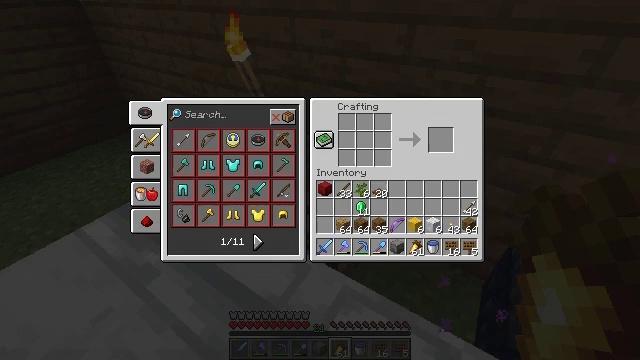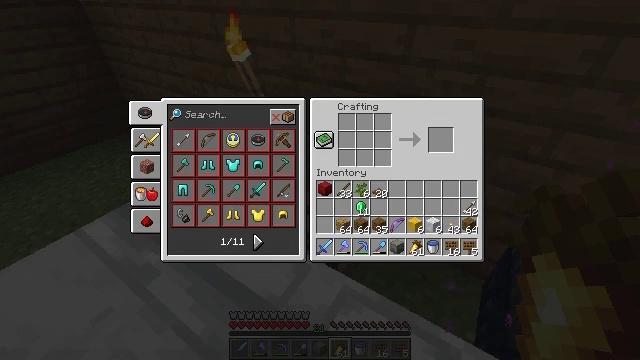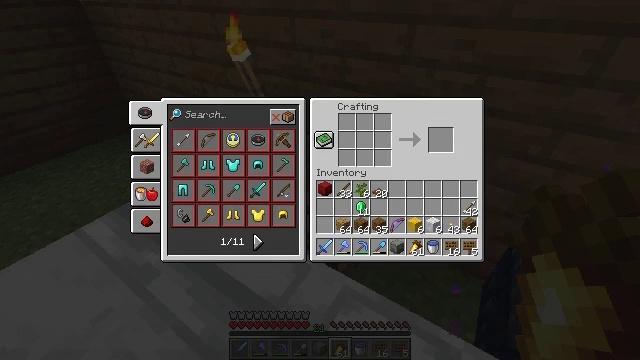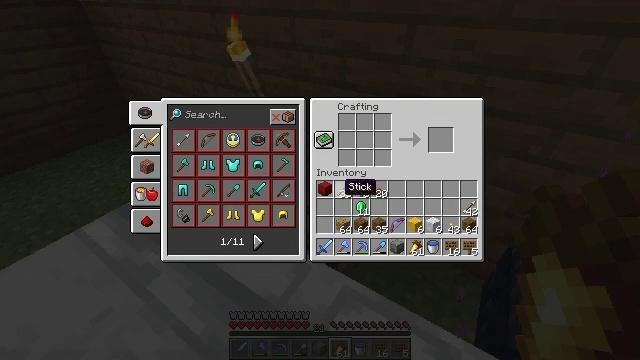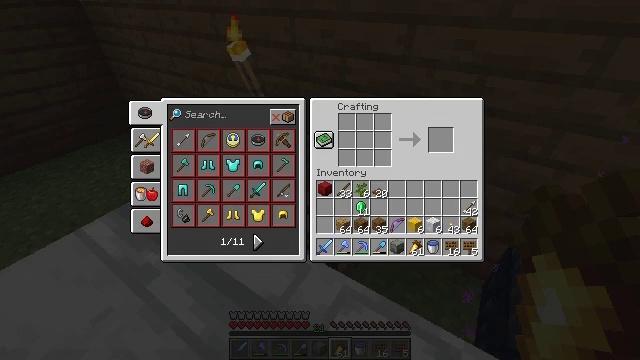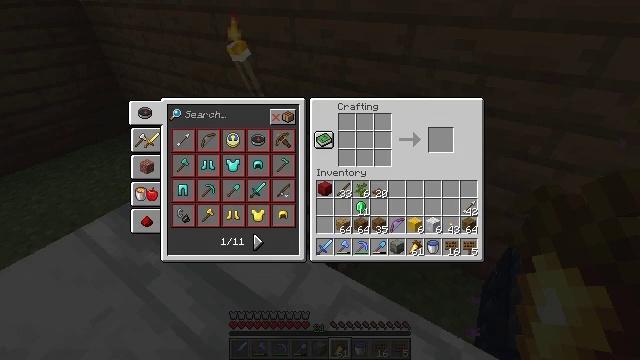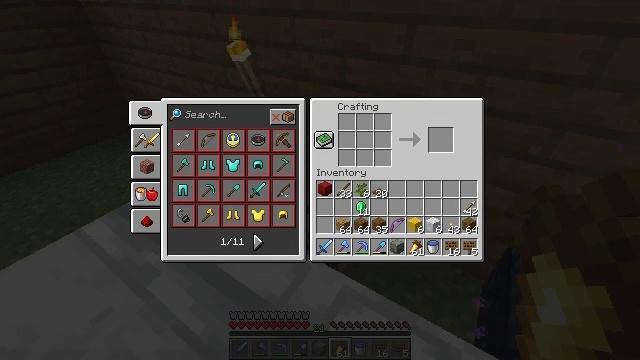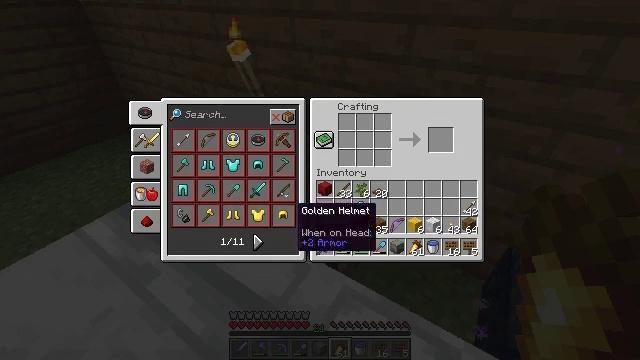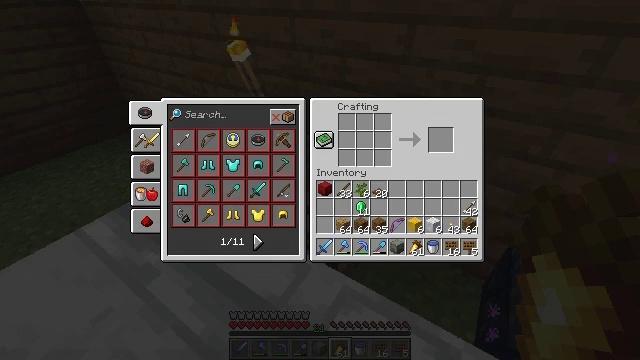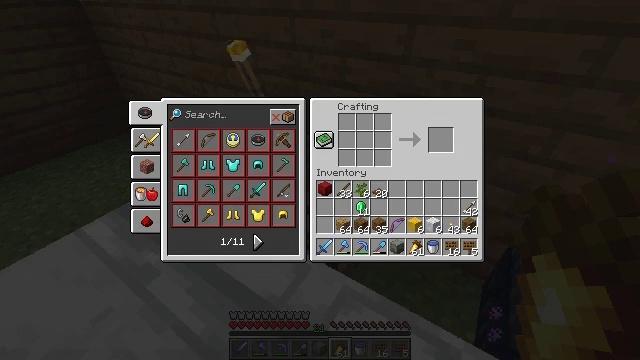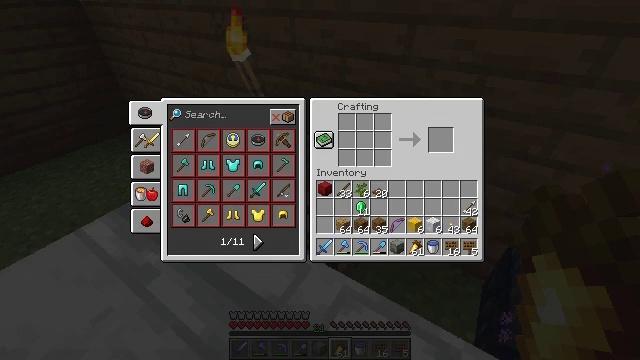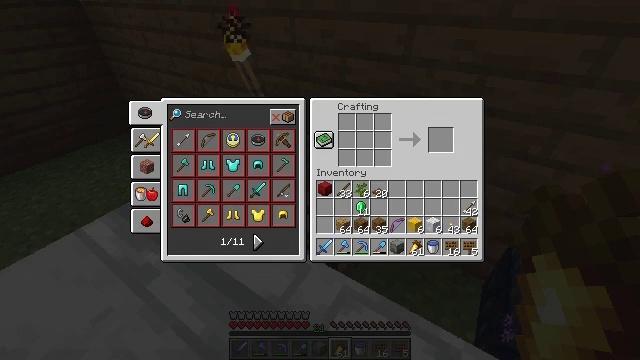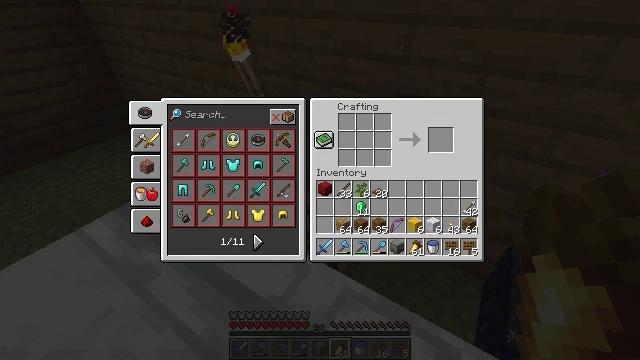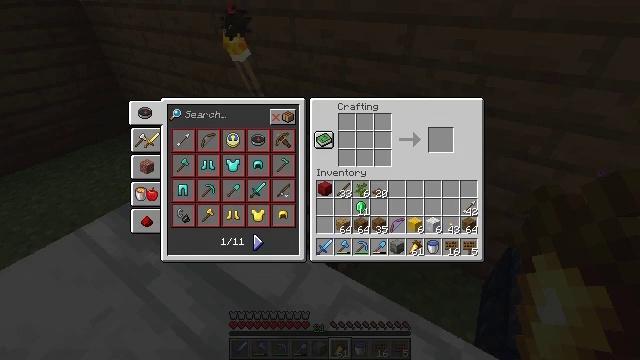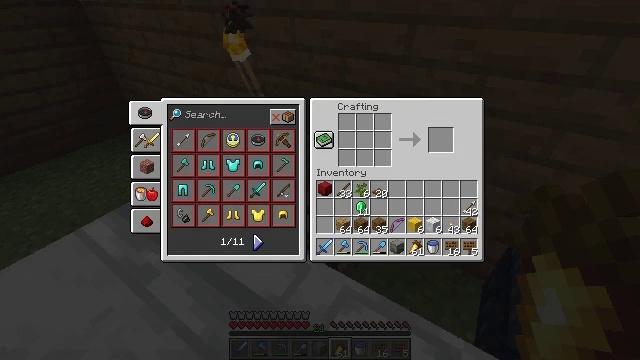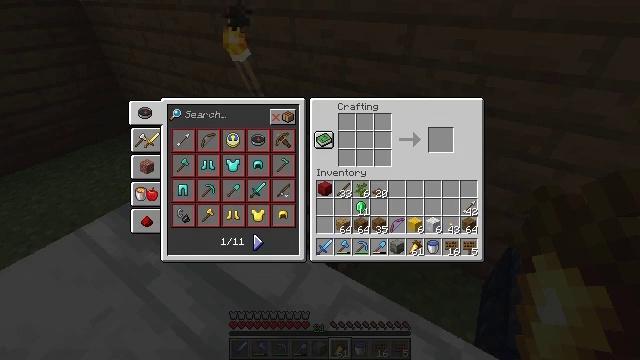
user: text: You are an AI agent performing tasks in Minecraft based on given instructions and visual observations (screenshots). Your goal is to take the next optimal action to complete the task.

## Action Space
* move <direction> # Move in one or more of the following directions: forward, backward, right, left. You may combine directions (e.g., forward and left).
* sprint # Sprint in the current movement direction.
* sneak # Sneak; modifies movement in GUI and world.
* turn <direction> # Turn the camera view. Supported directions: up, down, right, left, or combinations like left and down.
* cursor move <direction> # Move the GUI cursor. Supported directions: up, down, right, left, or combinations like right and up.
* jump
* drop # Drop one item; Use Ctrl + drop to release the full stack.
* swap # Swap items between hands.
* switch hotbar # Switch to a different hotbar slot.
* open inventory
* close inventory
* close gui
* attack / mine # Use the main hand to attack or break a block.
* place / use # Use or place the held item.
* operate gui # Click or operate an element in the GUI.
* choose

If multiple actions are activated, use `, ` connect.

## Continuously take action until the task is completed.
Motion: motion action
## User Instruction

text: Make spruce stairs in the crafting table.
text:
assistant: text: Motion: sneak, open gui
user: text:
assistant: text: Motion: sneak, cursor move left and down
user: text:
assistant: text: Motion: sneak, cursor move left and down
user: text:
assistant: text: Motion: cursor move left and down
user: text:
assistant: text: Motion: no_op
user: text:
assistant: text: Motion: no_op
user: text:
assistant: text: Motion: cursor move left
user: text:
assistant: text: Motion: cursor move left and down
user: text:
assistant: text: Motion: no_op
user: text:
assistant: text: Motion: no_op
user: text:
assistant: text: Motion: operate gui
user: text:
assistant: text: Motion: operate gui
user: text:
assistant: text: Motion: operate gui
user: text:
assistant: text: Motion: no_op
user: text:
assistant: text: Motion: no_op
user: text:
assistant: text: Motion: operate gui
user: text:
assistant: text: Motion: operate gui
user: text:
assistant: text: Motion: no_op
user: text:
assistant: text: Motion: no_op
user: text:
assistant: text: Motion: no_op
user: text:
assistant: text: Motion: no_op
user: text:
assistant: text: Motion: operate gui
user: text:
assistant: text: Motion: operate gui
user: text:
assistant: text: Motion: operate gui
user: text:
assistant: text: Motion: operate gui
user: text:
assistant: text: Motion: no_op
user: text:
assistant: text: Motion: no_op
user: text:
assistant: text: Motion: no_op
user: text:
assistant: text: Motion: no_op
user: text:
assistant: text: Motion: no_op